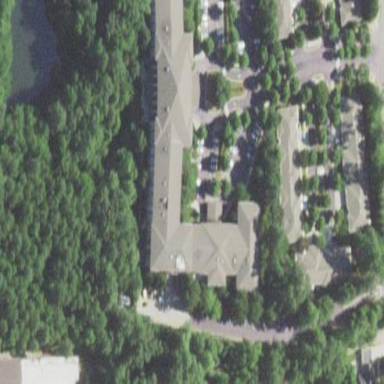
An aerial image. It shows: Commercial building.